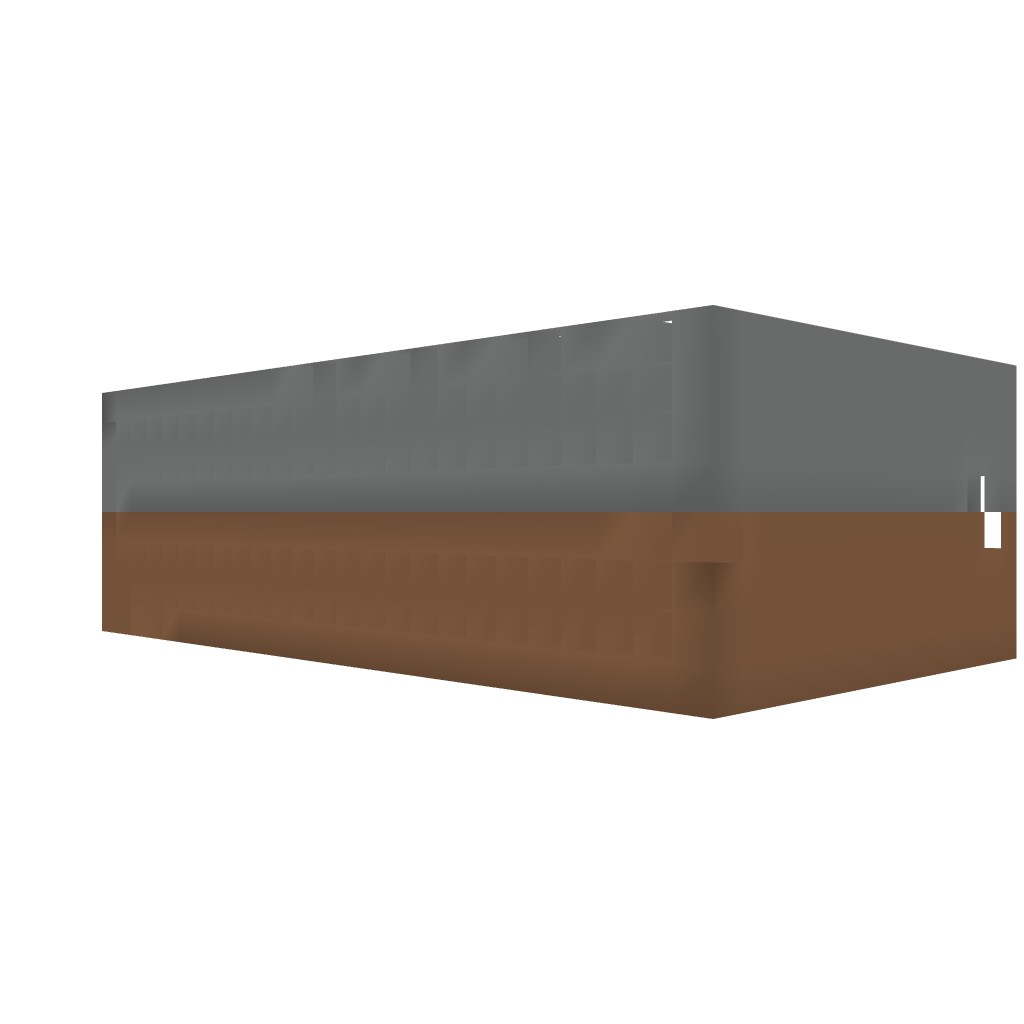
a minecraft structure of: Ultimate Fireworks Machine